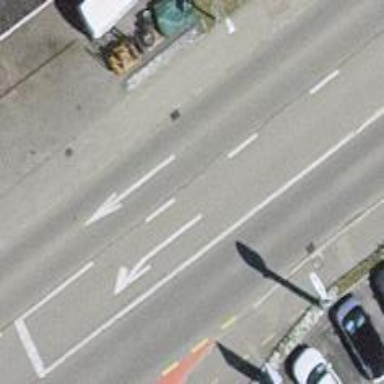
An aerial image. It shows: Primary road with asphalt surface.